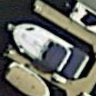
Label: Civil_yacht